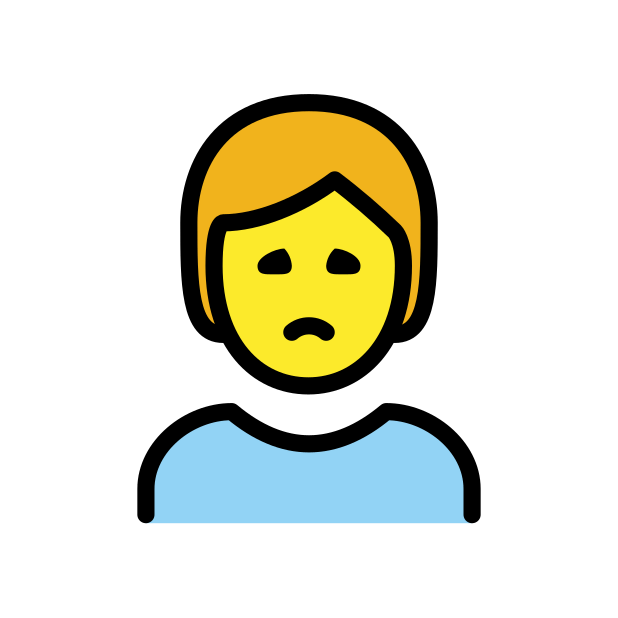
person frowning